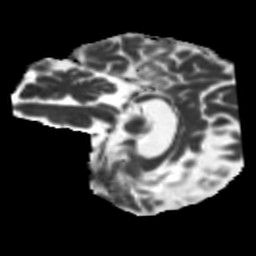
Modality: MD
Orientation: sagittal
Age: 62
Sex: female
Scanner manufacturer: siemens
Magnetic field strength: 3 T
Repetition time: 5.25 s
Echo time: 0.08 s